Question: I am trying to set the auto-resizing on a subclass of a navigation bar, and a segmented control. I need to do this in code, and not interface builder.
I want the code equivalent of this interface setup.

Edit:
I have tried this, but it does not work.
'''
[self.segmentedControl setAutoresizingMask: UIViewAutoresizingFlexibleBottomMargin | UIViewAutoresizingFlexibleRightMargin | UIViewAutoresizingFlexibleLeftMargin];
'''
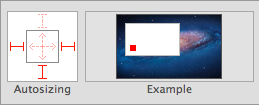
Answer: The <URL> notes:
> The flexible width and height constants ['UIViewAutoresizingFlexibleHeight' and 'UIViewAutoresizingFlexibleWidth'] from the preceding figure have the same behavior as the width and size indicators in the Autosizing controls diagram. However, the behavior and use of margin indicators is effectively reversed. In Interface Builder, the presence of a margin indicator means that the margin has a fixed size and the absence of the indicator means the margin has a flexible size.
You want the bottom, left, and right margins to be (which is the default), and the margin to be flexible. Try this:
'''
[self.segmentedControl setAutoresizingMask: UIViewAutoresizingFlexibleTopMargin];
'''